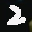
Label: 2